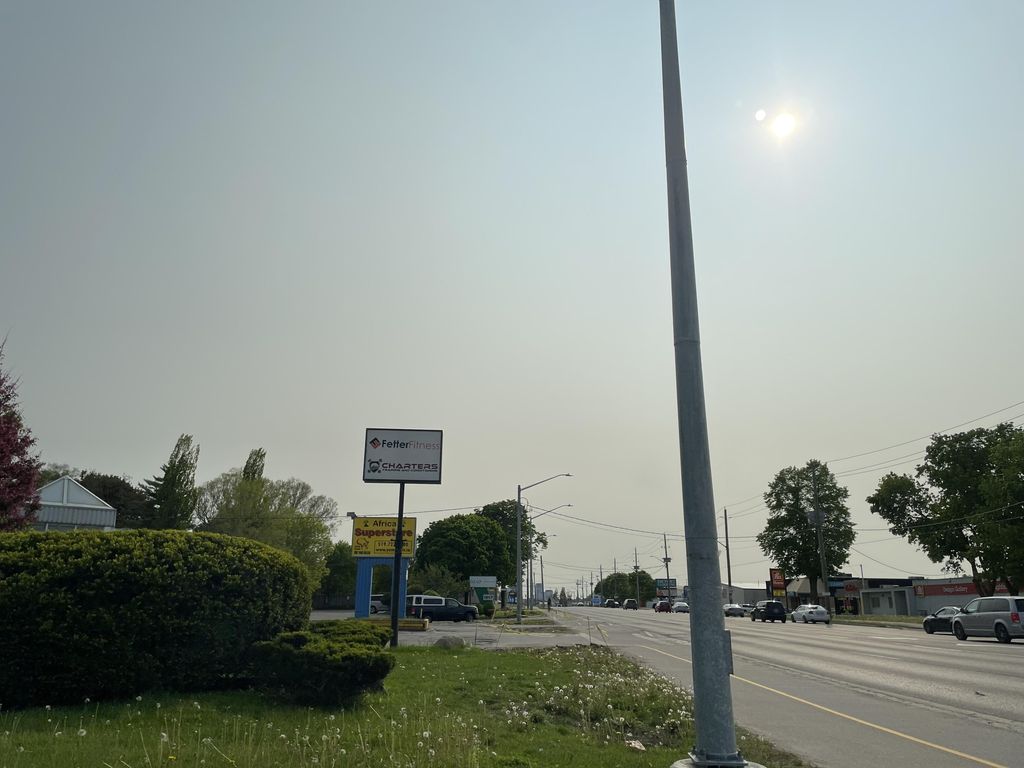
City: kitchener-waterloo